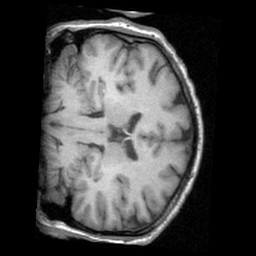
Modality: T1w
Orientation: coronal
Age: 44